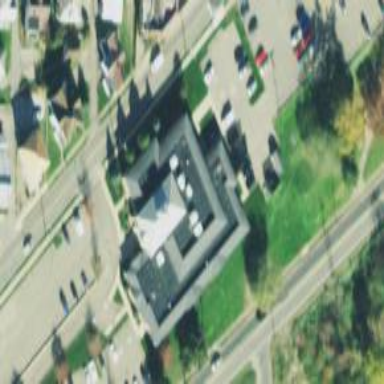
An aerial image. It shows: Courthouse building.